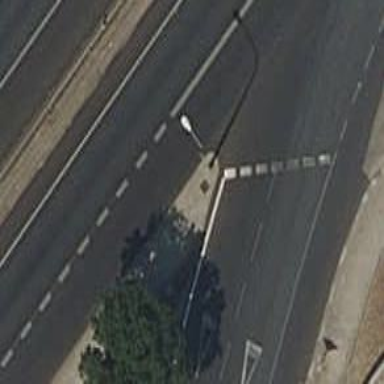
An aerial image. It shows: Raised kerb.